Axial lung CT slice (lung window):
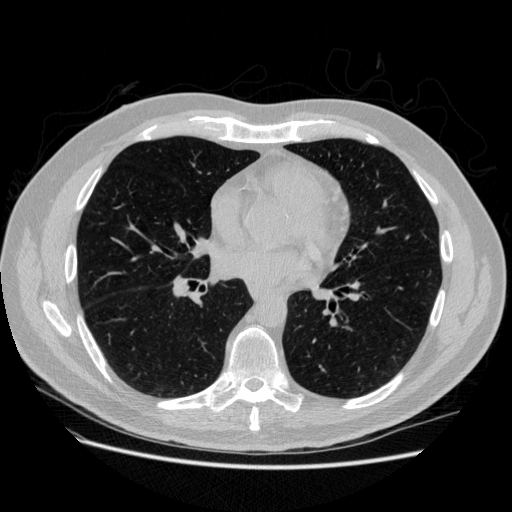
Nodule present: no